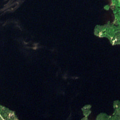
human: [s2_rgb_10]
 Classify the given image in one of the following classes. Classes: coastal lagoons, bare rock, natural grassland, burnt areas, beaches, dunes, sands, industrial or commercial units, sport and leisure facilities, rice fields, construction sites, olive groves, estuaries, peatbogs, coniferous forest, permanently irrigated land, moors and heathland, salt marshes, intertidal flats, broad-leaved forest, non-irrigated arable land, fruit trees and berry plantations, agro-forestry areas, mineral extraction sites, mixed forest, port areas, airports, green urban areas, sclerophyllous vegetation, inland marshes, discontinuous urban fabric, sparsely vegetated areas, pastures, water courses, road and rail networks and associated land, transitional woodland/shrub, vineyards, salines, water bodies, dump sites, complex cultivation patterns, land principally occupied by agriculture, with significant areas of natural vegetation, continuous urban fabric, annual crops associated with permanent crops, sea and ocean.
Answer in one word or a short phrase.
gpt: non-irrigated arable land, land principally occupied by agriculture, with significant areas of natural vegetation, coniferous forest, mixed forest, water bodies